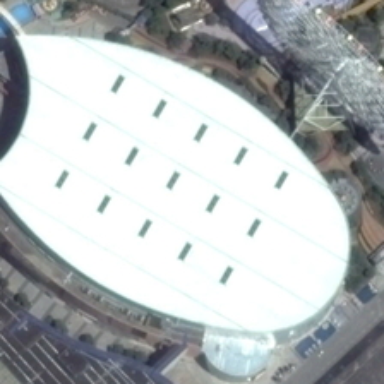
A large white building is near a ferris wheel .